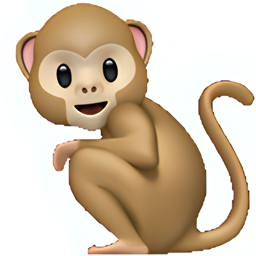
Name: monkey
Emoji: 🐒
Group: Animals & Nature
Sub-group: animal-mammal